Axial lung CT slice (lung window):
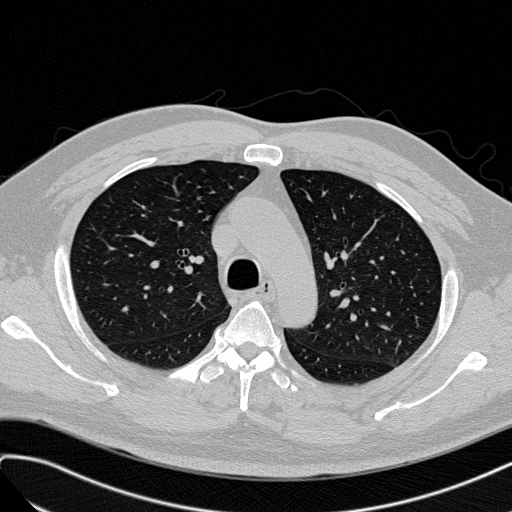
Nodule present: no